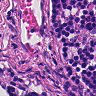
Metastatic tissue present: no